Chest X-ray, AP view. Patient: 15 years old, sex F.
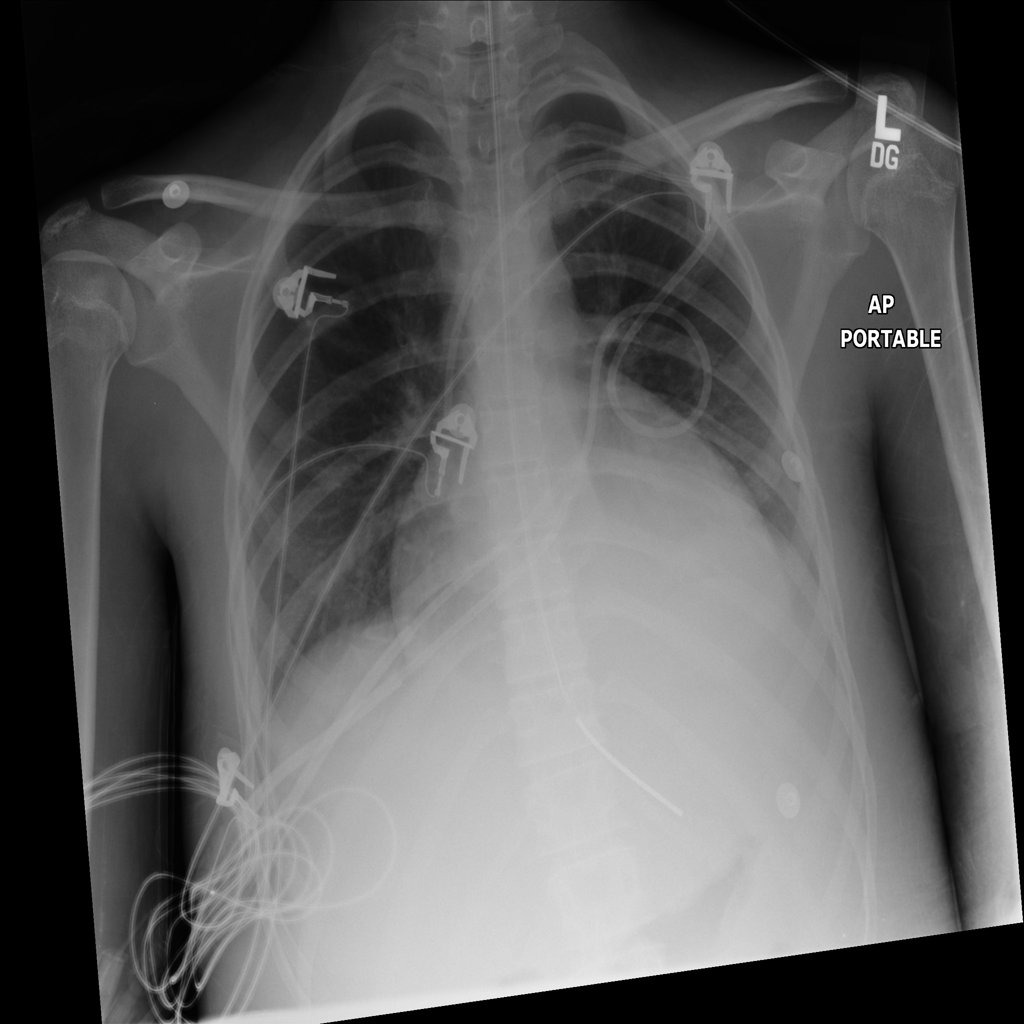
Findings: Effusion